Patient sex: M
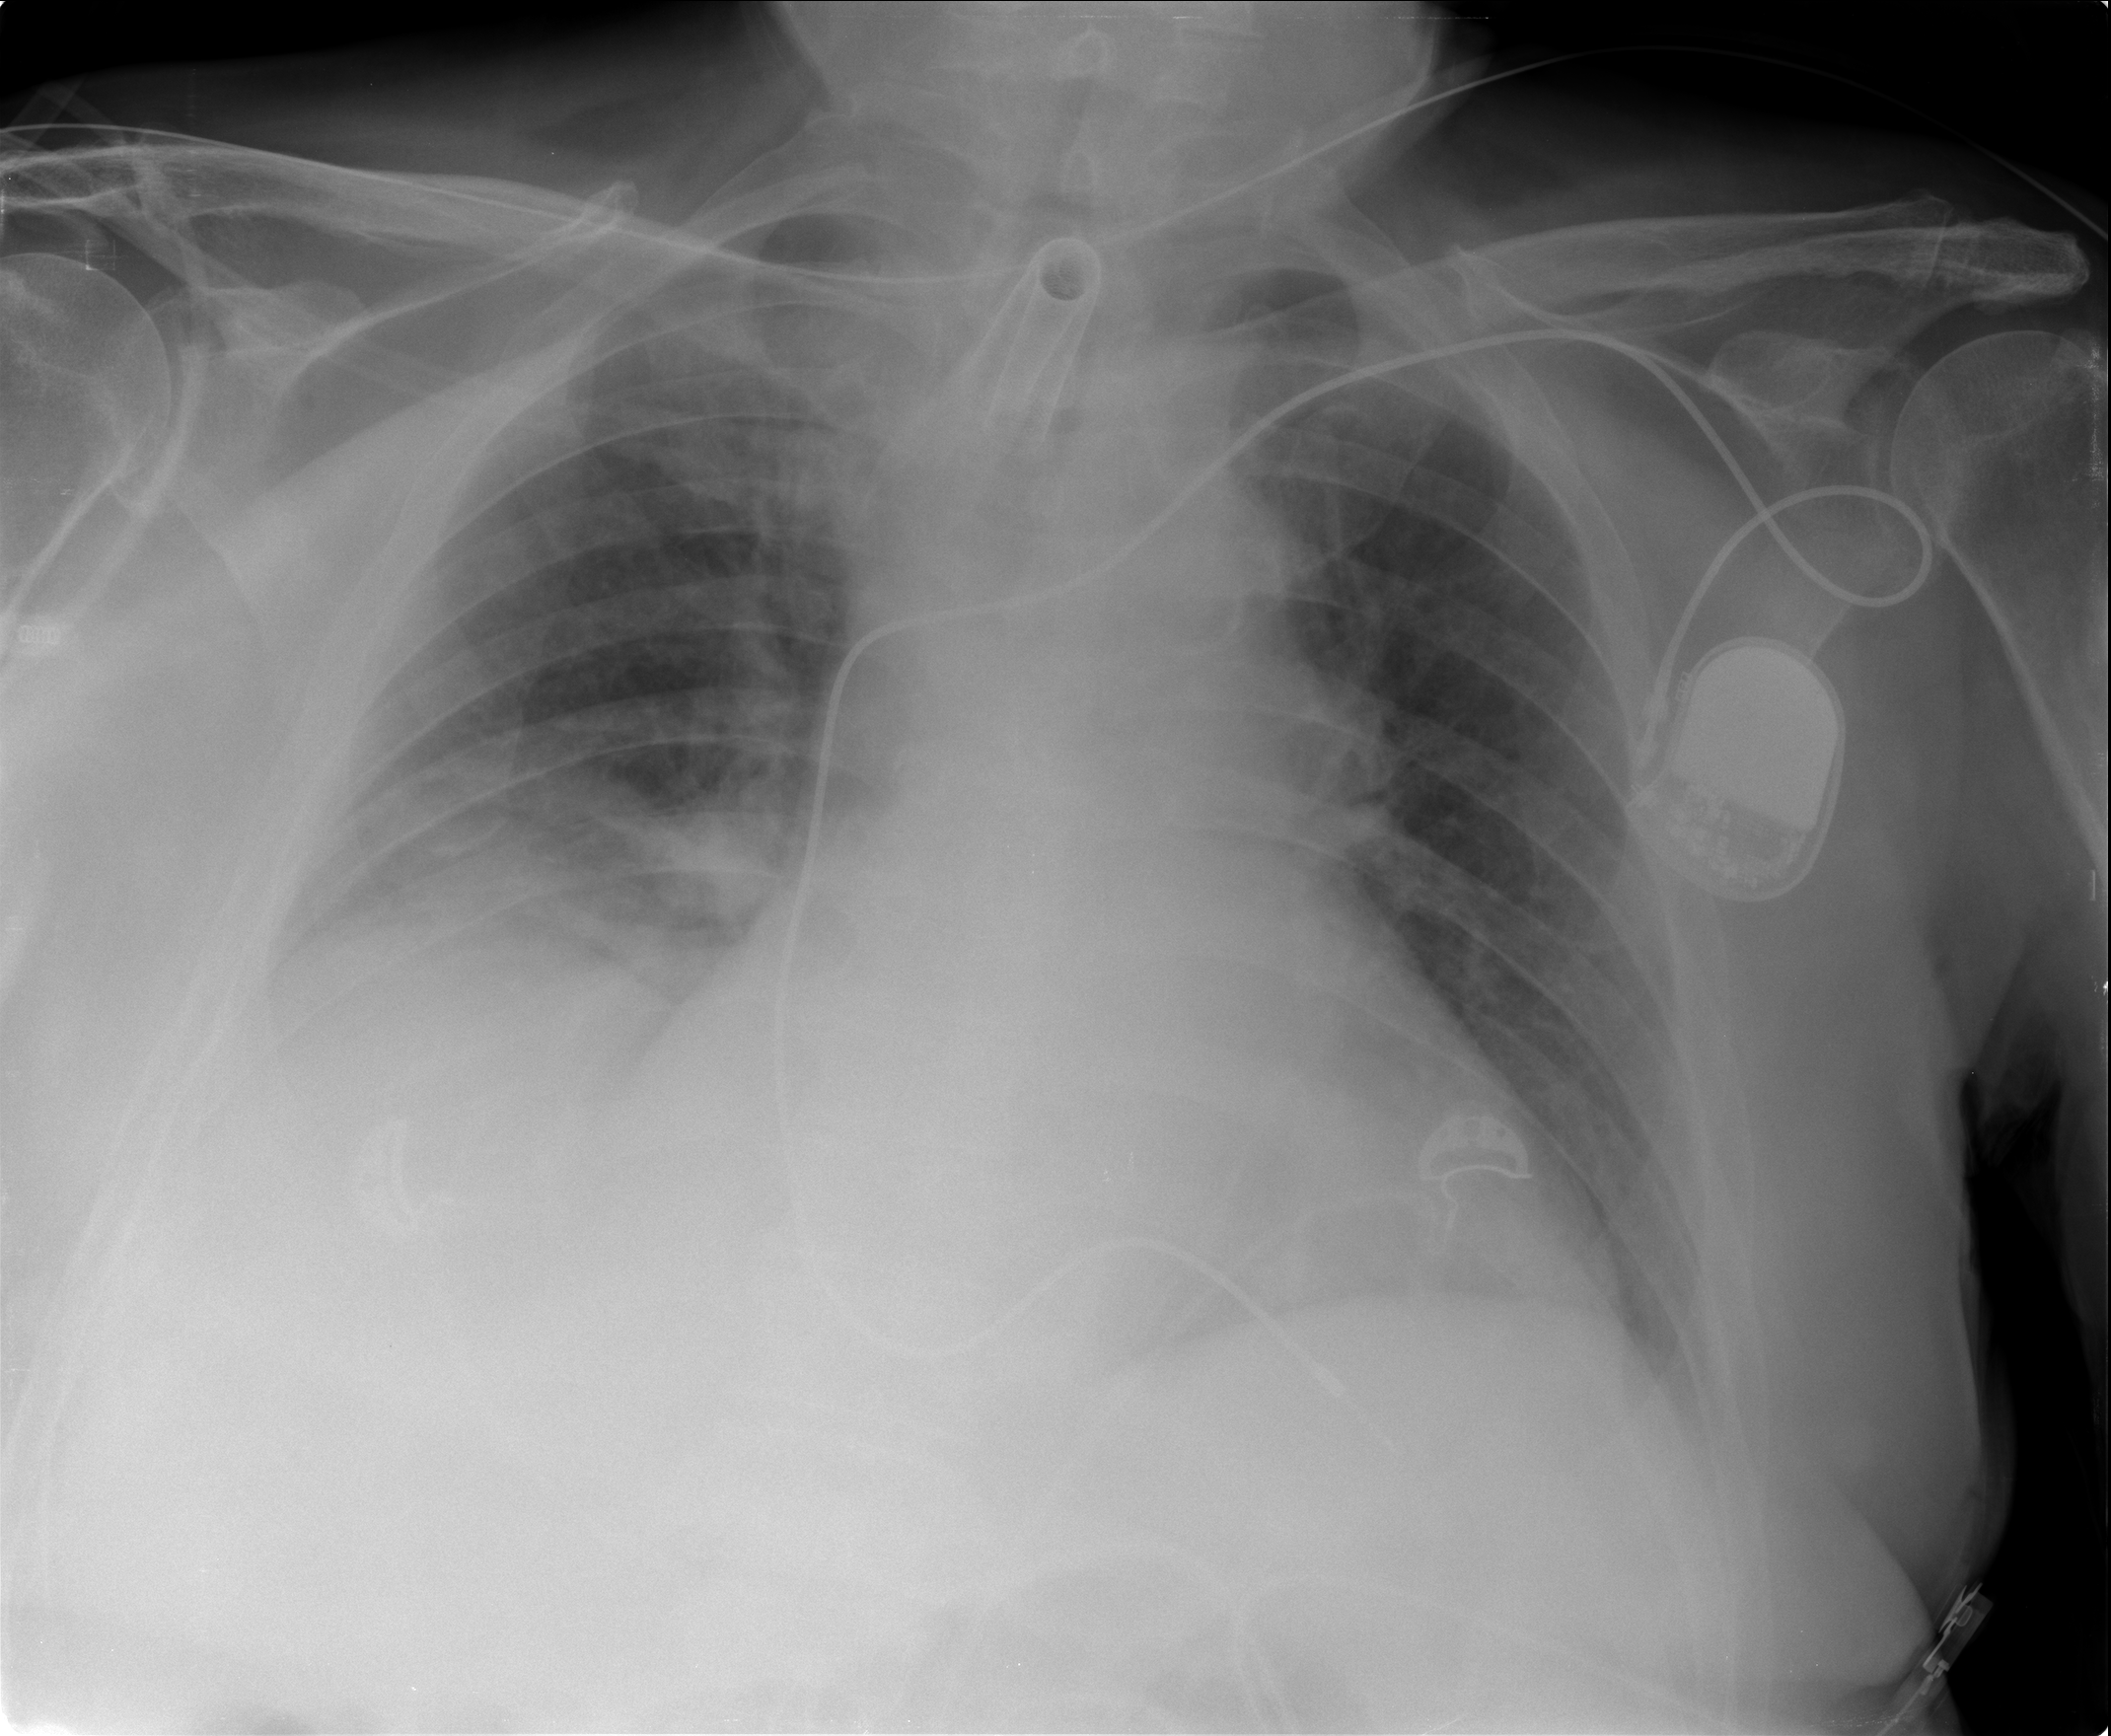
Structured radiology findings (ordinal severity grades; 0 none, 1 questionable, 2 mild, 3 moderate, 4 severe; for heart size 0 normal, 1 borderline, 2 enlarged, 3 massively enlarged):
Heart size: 2
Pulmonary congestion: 0
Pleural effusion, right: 2
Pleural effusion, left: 0
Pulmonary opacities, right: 2
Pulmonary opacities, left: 0
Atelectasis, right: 3
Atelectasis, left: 0